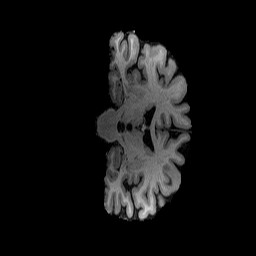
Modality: T1w
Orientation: coronal
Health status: healthy